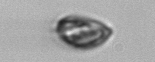
Label: Prorocentrum_triestinum